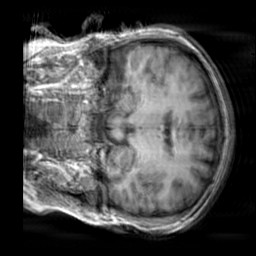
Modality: T1w
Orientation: coronal
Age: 26
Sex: male
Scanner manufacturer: siemens
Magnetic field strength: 3 T
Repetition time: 2.3 s
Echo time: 0.00303 s